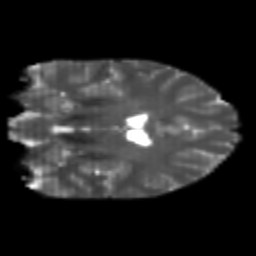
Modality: T2w
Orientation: coronal
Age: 24
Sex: female
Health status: healthy
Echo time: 0.074 s